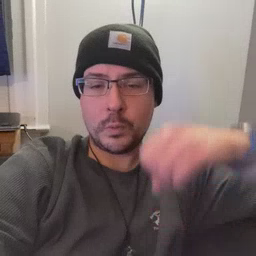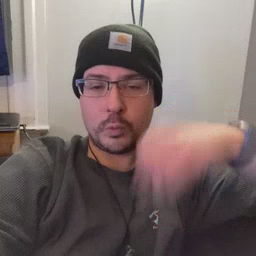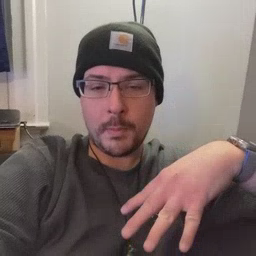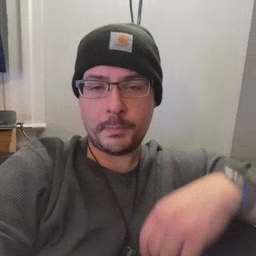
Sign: drop